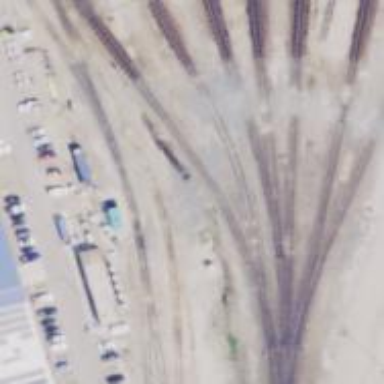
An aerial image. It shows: Railway yard in service.